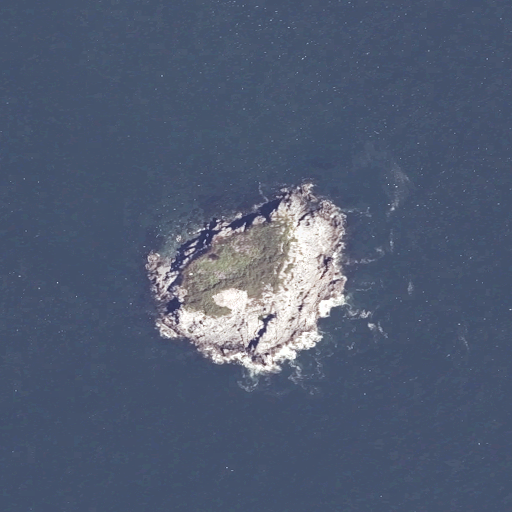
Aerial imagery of island in Maine named The Thrumcap containing open water, barren land, and herbaceous wetlands